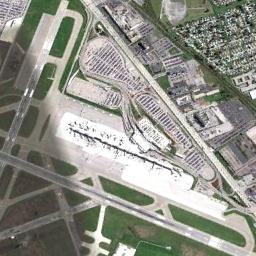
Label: airport